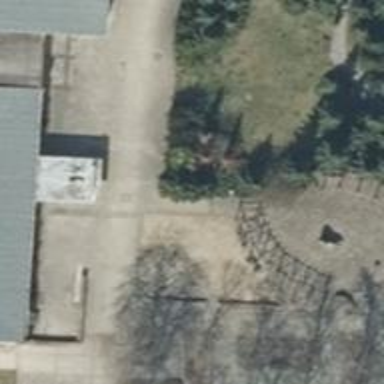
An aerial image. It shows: Playground area for leisure land.